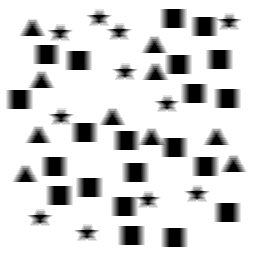
Squares: 21
Triangles: 10
Stars: 11
Total shapes: 42